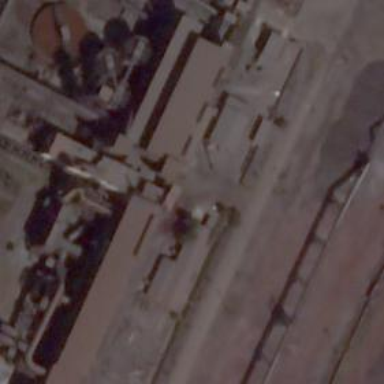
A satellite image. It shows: Industrial building.